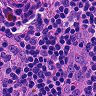
Metastatic tissue present: no